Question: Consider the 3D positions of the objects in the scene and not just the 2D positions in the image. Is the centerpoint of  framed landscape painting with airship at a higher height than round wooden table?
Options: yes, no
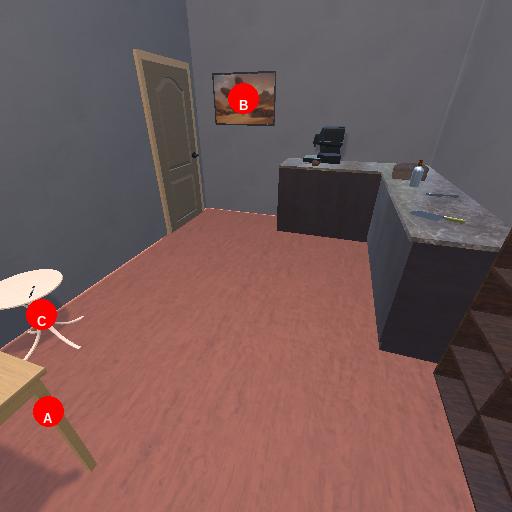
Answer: yes